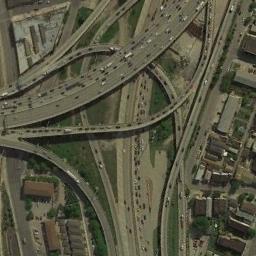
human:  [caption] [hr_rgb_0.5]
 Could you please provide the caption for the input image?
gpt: The overpass is on the grass next to some houses .

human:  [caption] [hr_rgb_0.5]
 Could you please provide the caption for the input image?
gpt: Below this overpass is a four-lane highway .

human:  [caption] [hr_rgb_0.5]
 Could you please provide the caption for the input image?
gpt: The directional overpass is over the roads and the overpass is flanked by lots of buildings .

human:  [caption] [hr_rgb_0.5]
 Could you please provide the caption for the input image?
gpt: There are many buildings beside the overpass .

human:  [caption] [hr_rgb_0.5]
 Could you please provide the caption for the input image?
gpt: There are some buildings and green lawns beside the overpass .